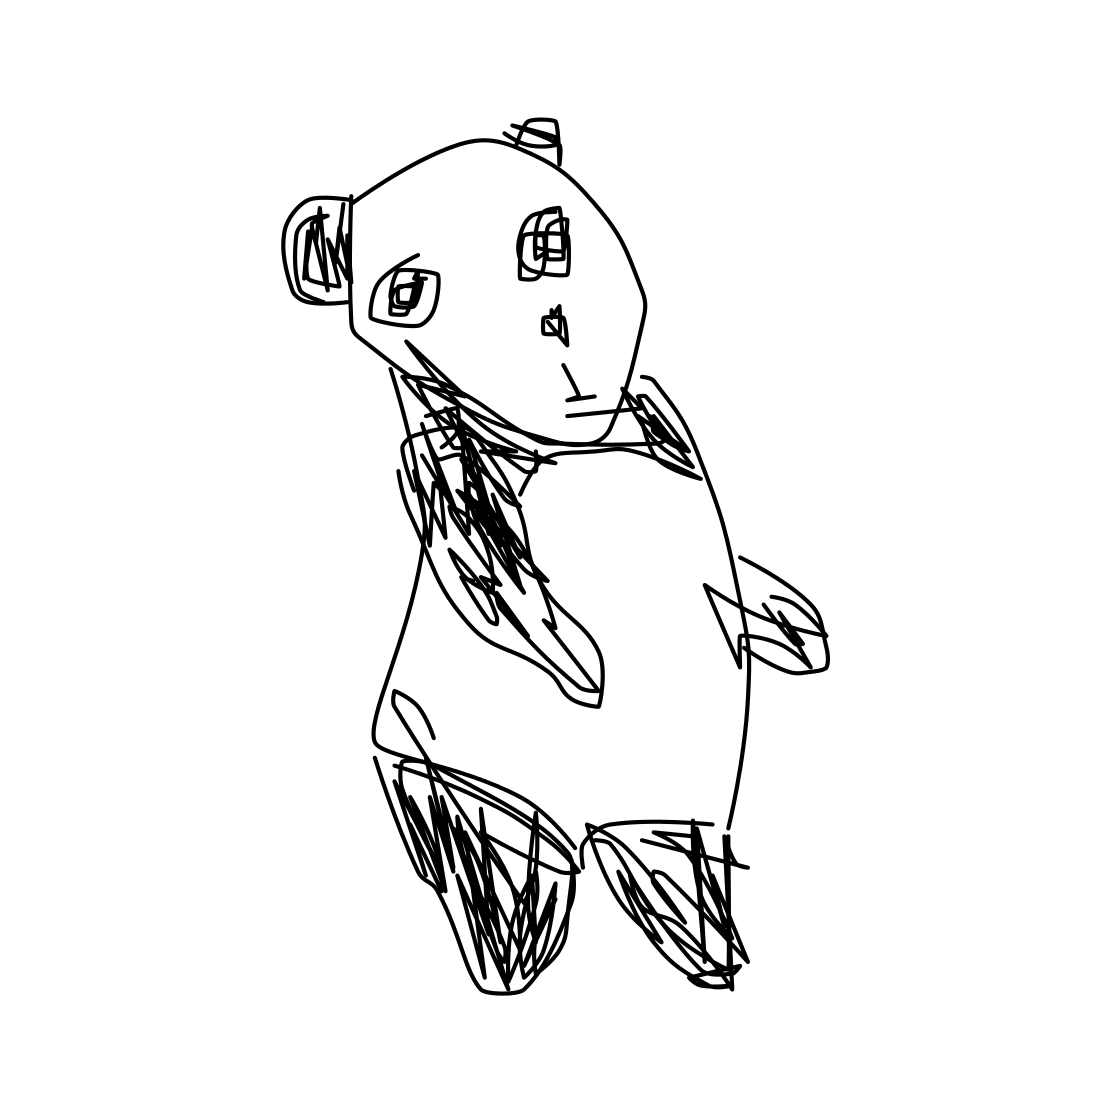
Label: panda